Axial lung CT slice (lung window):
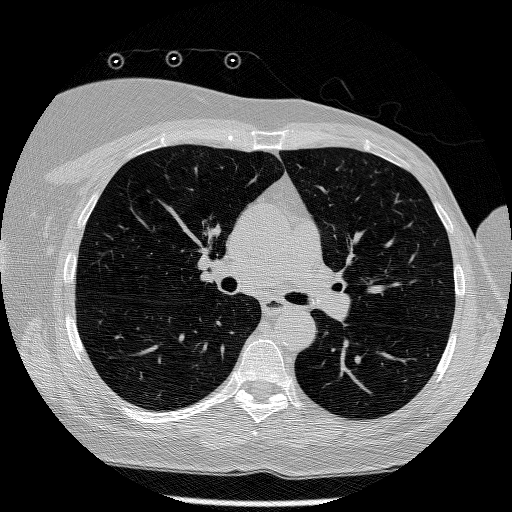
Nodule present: no